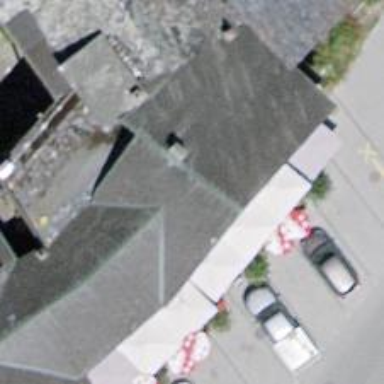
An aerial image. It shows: Restaurant.